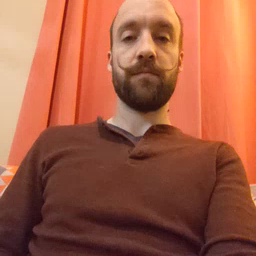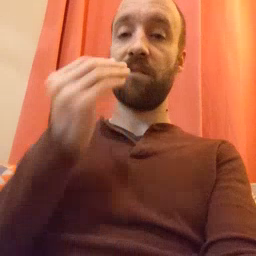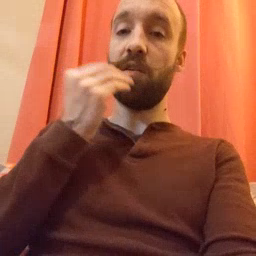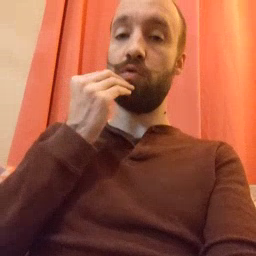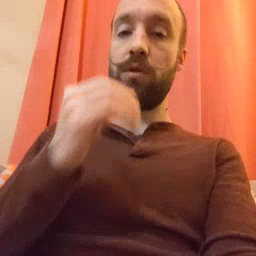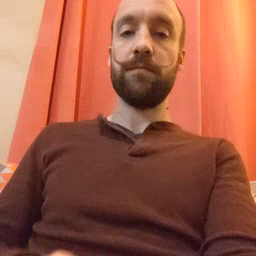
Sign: food